Question: Hey guys im making a c++ game and im trying to load a bitmap onto my game screen but when I do the image doesn't come up, only a black sqaure as showen below:

Im am currently using the following code:
'''
BITMAP *buffer = create_bitmap( 640, 480 );
BITMAP *player = NULL;
player = load_bitmap("player.bmp", NULL);
'''
Then inside my game loop:
'''
rectfill(buffer, 0, 0,
640, 480,
makecol( 255, 0, 0 )
);
masked_blit(player, buffer, 0, 0, 100, 100, 32, 32);
blit(buffer, screen, 0, 0, 0, 0, 640, 480 );
clear_bitmap( player );
clear_bitmap( buffer );
'''
I thought I was doing everything right but maybe not.
Any help is appreciated. Also if you need any more info just ask.
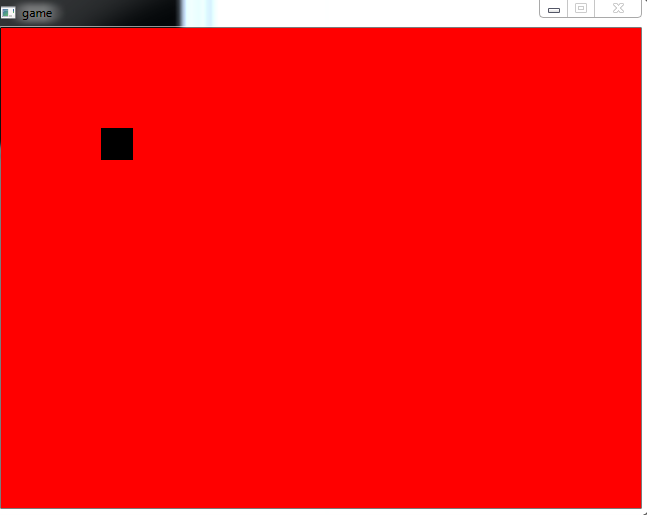
Answer: '''
clear_bitmap( player );
'''
You cleared the bitmap you just loaded. Unless you intend to reload it again, the data it stored was .